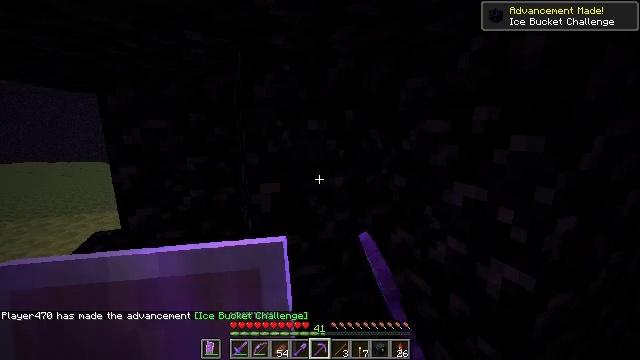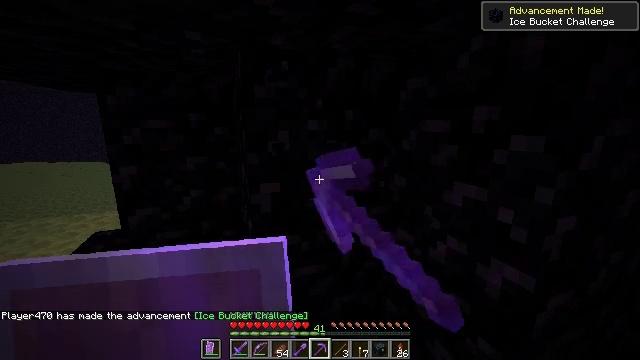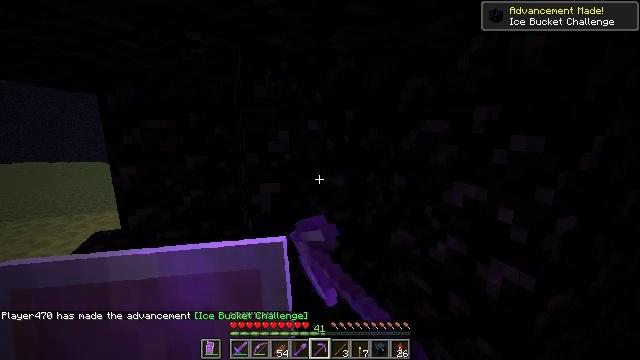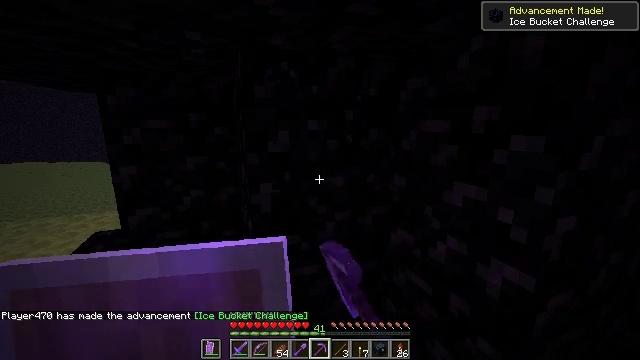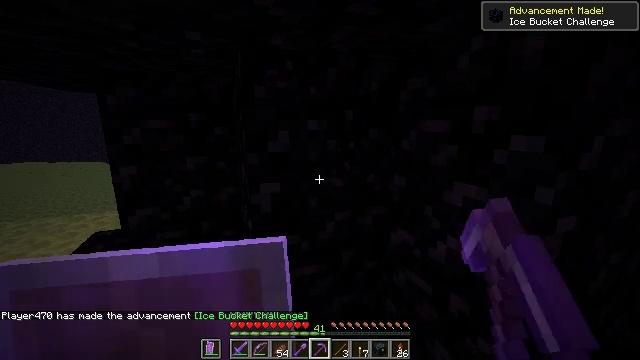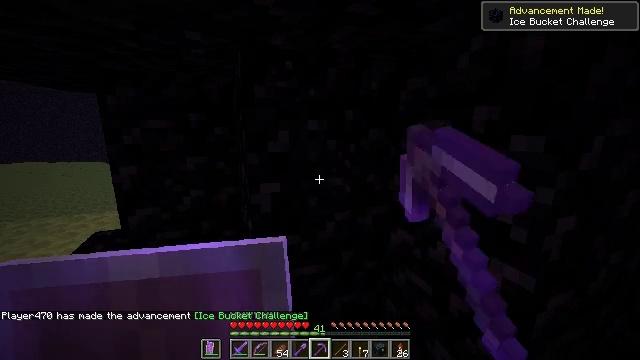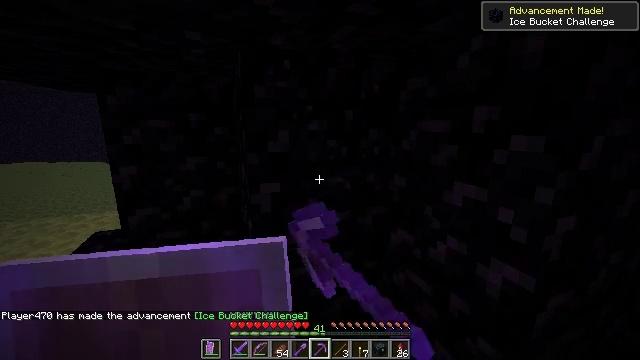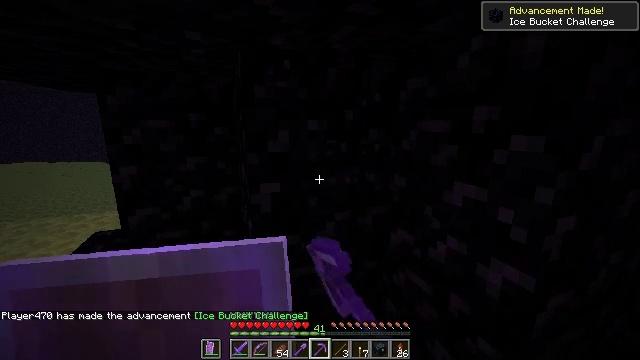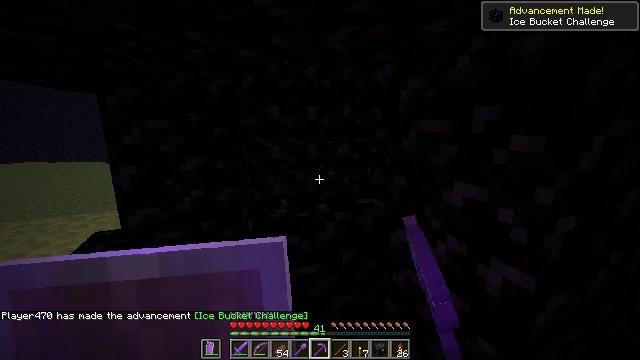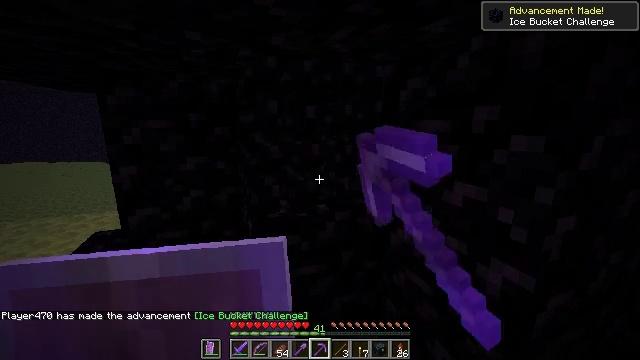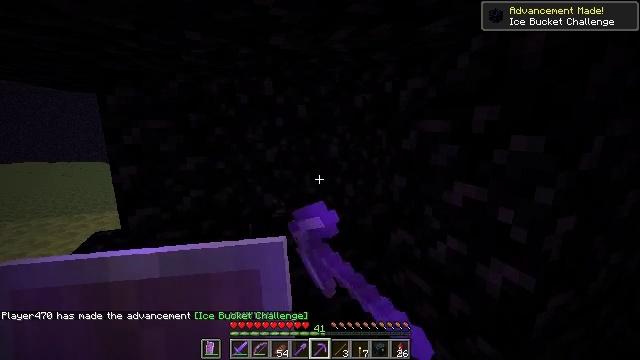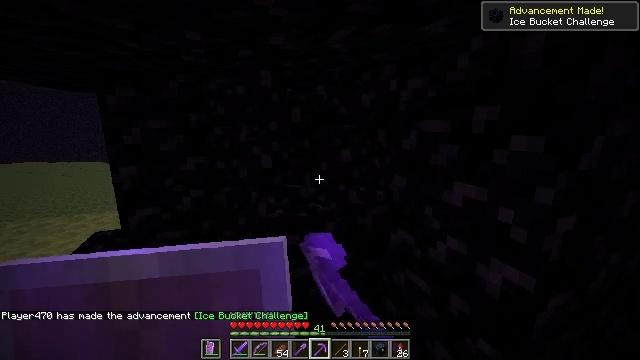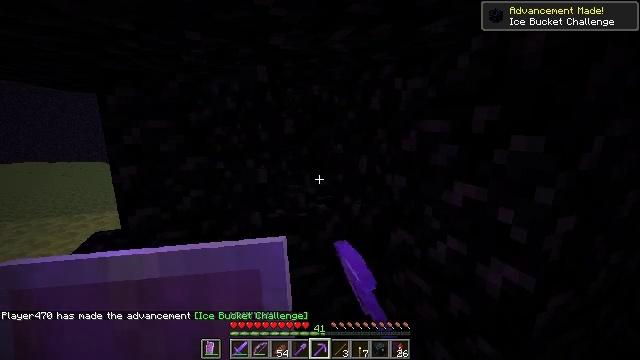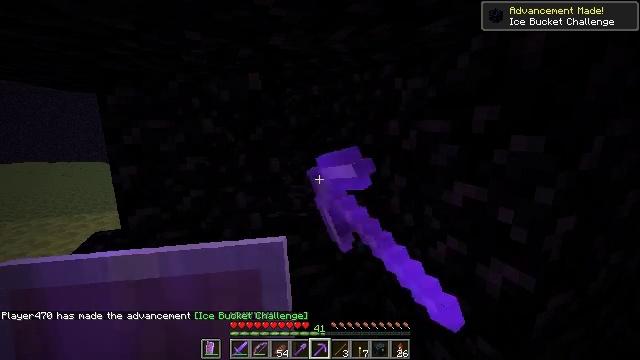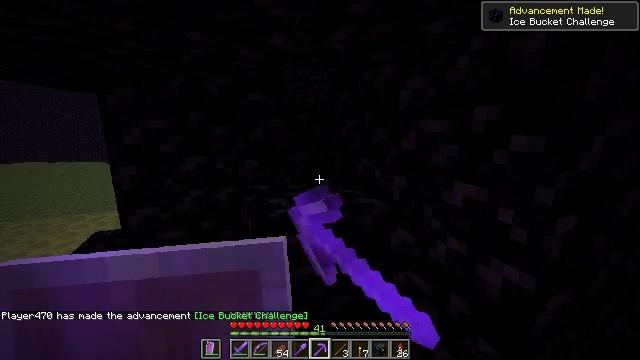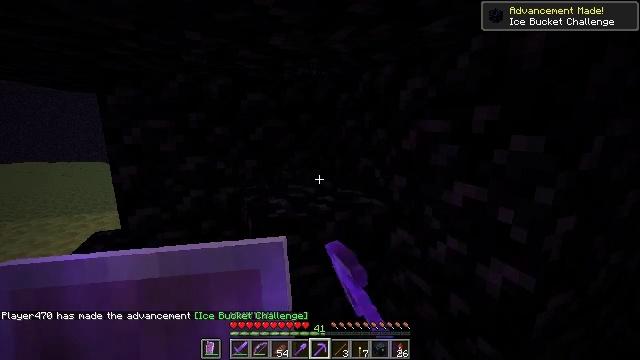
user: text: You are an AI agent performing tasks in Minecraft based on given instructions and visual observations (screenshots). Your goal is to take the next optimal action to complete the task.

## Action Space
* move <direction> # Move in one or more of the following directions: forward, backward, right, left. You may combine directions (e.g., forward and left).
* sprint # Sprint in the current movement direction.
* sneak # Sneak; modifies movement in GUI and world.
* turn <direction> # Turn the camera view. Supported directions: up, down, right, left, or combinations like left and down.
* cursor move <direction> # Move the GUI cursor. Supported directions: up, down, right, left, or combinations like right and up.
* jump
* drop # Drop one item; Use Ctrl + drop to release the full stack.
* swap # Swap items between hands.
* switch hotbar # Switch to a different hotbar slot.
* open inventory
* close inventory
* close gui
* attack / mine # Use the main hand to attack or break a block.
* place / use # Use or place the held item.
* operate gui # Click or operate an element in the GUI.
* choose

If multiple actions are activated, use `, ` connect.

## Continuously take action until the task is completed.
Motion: motion action
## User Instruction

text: Mine the tough obsidian.
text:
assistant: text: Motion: attack / mine
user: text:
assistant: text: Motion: attack / mine
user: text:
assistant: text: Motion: attack / mine
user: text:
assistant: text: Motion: attack / mine
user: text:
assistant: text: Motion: attack / mine
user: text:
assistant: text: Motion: attack / mine
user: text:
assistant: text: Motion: attack / mine
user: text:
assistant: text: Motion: attack / mine
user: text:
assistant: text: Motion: attack / mine
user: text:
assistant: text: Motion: attack / mine
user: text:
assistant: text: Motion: attack / mine
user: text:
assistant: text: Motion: attack / mine
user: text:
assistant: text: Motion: attack / mine
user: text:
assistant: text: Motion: attack / mine
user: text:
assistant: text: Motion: attack / mine
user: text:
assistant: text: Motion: attack / mine
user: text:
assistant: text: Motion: attack / mine
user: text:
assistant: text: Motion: attack / mine
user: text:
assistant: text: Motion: attack / mine
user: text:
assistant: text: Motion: attack / mine
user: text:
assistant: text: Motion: attack / mine
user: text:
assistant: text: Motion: attack / mine
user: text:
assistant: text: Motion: attack / mine
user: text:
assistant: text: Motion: attack / mine
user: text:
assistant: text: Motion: attack / mine
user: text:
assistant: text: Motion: attack / mine
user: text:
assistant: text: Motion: attack / mine
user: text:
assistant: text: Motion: attack / mine
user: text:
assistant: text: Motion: attack / mine
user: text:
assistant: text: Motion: attack / mine